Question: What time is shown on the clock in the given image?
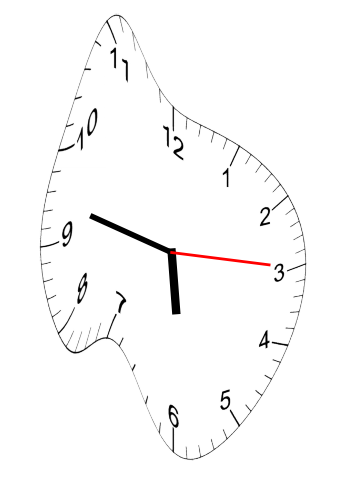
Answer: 05:47:15